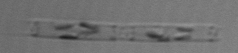
Label: Cerataulina_pelagica